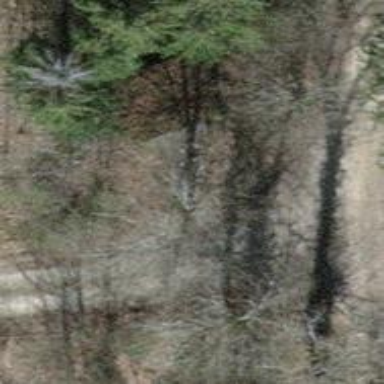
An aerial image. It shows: Brown bench in the vicinity.